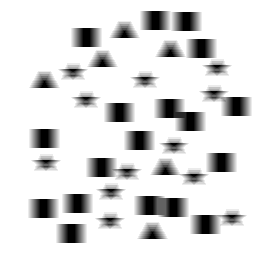
Squares: 18
Triangles: 6
Stars: 12
Total shapes: 36